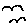
Label: bird